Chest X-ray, AP view. Patient: 25 years old, sex F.
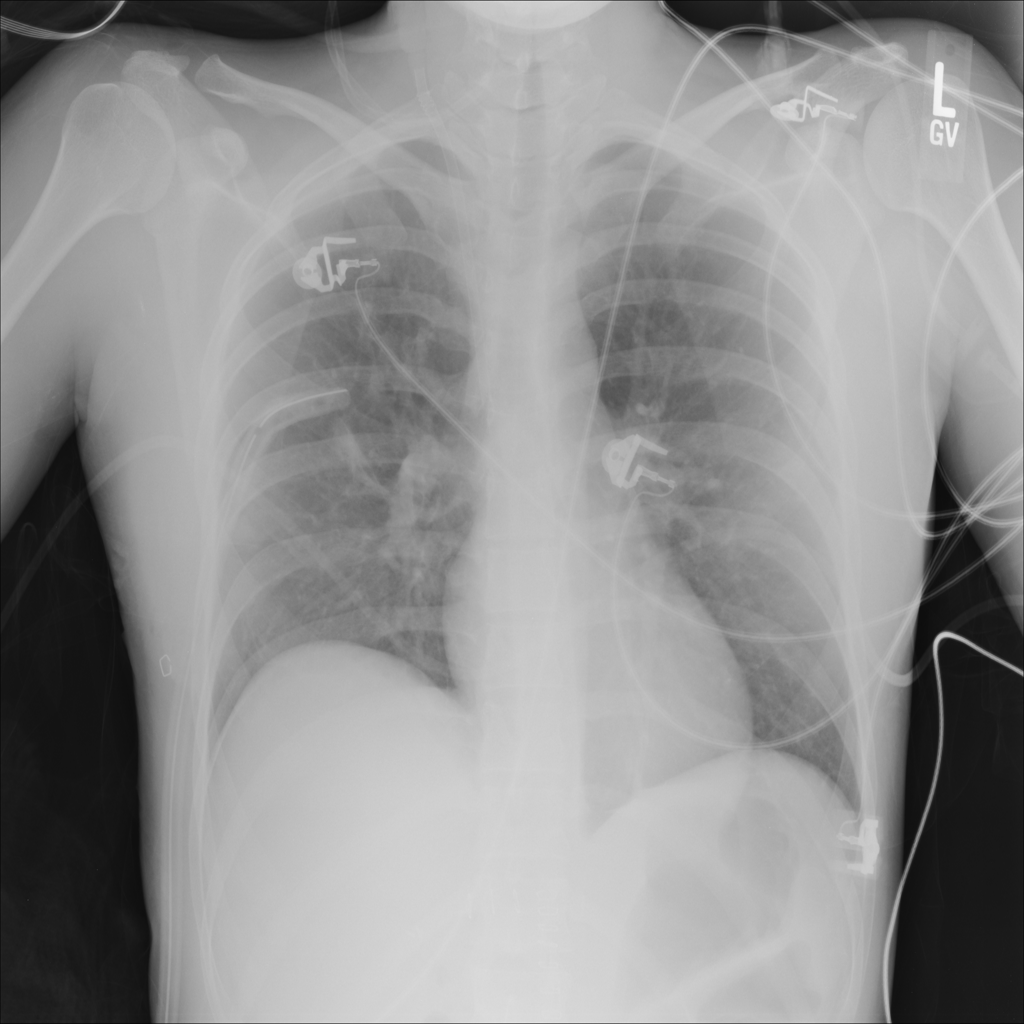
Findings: Atelectasis